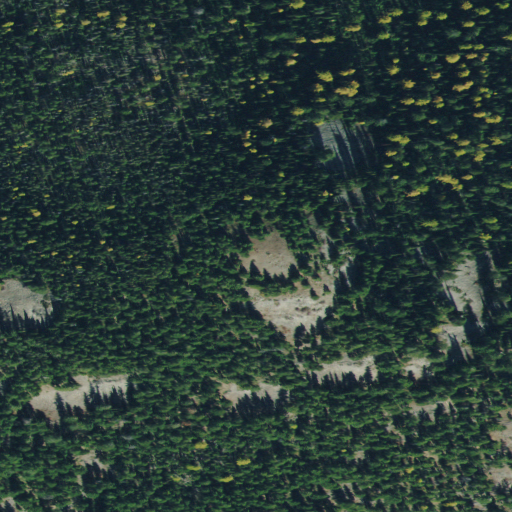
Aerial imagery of mountain in Montana named Coney Peak containing only evergreen forest